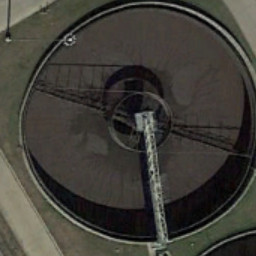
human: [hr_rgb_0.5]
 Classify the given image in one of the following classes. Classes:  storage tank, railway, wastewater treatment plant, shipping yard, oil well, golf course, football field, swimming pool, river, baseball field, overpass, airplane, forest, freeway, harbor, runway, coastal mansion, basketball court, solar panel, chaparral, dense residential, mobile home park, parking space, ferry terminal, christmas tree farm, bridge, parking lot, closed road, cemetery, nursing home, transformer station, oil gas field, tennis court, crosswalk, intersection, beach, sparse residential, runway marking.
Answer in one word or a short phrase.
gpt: wastewater treatment plant